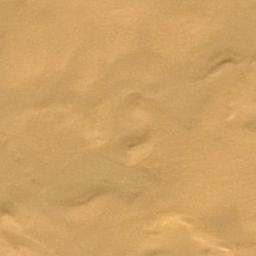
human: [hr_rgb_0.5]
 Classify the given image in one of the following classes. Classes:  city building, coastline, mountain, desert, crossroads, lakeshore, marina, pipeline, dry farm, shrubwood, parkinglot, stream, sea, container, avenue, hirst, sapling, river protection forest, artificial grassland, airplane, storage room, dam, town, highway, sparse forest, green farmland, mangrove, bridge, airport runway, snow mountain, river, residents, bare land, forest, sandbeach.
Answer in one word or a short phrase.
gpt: desert